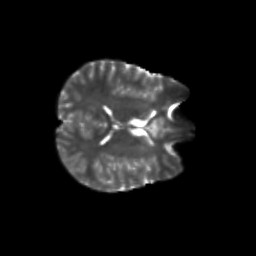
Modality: T2w
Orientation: axial
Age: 13
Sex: male
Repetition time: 9.512 s
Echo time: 0.089 s